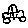
Label: car